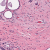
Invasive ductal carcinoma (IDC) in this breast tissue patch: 1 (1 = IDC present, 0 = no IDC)